Question: I want to run a project through Jenkins with maven Build.
Repository used -git
The code is fetched from repository
Build Tool used - Maven
Now when running build using maven invoke top level maven targets -clean install
It gives out the following error .
But when i do this analysis in command prompt and eclipse through maven there is no issue and build is succeding .
My console output in jenkins
Please Note :- In case you cannot see the image just zoom using ctrl++

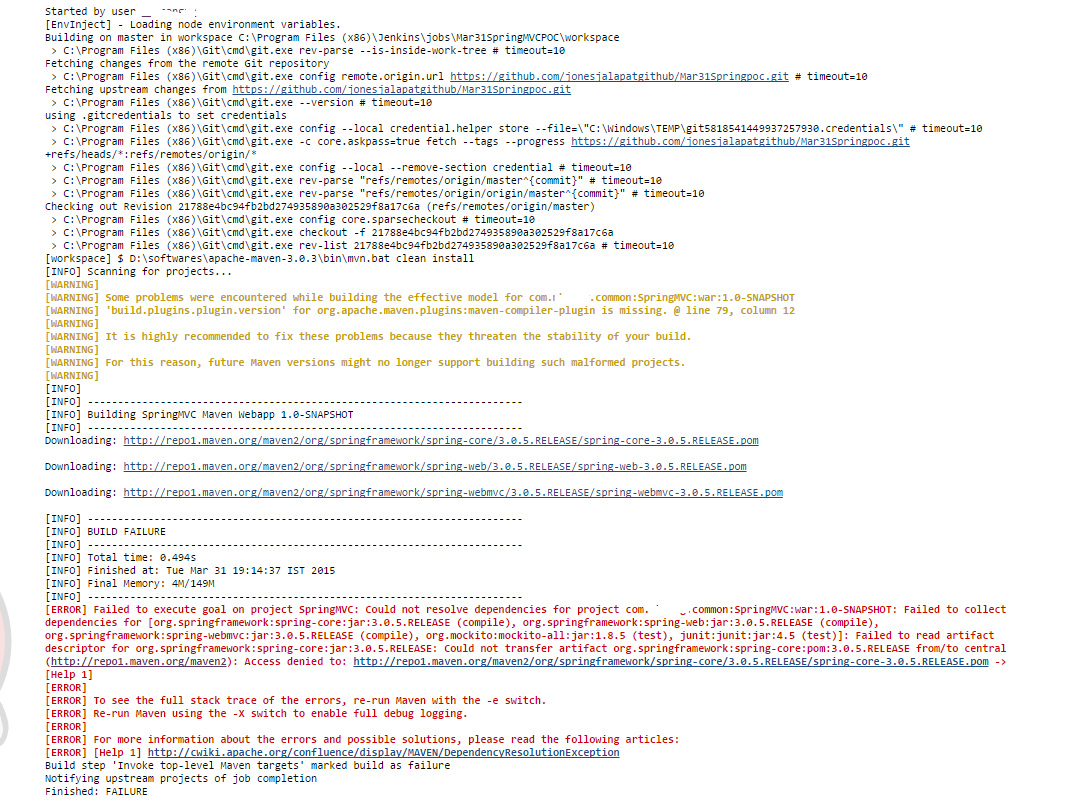
Answer: I found a workaround for the issue.
I created another Jenkins user and then created another jenkins project.Then i ran this project with the same configuration but with the new user.
Too my surprise the project became successful by downloading its dependencies.
I don't know how or why it was not working in the previous case.